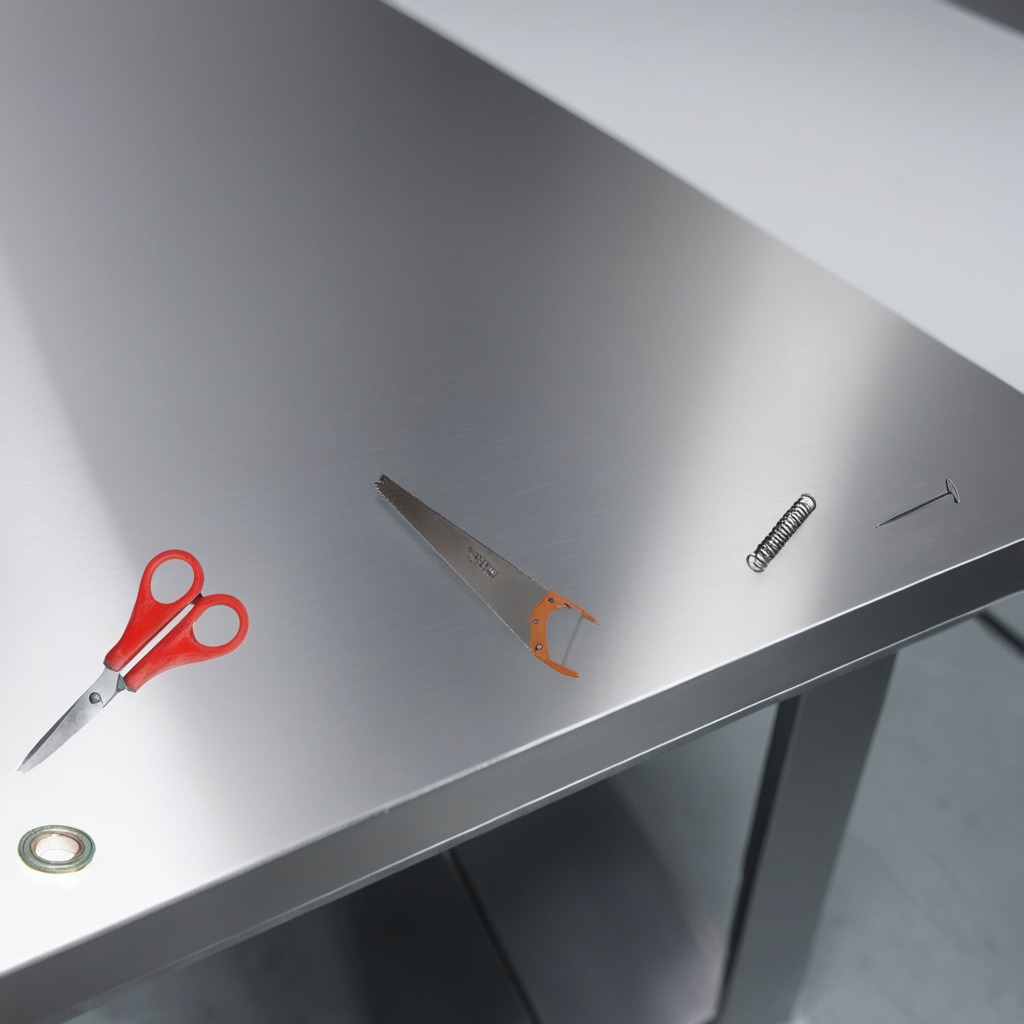
A ball bearing, an iron nail, a coiled metal spring, a metal saw, and a pair of scissors are lying on the stainless steel table.